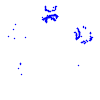
Particle: kaon